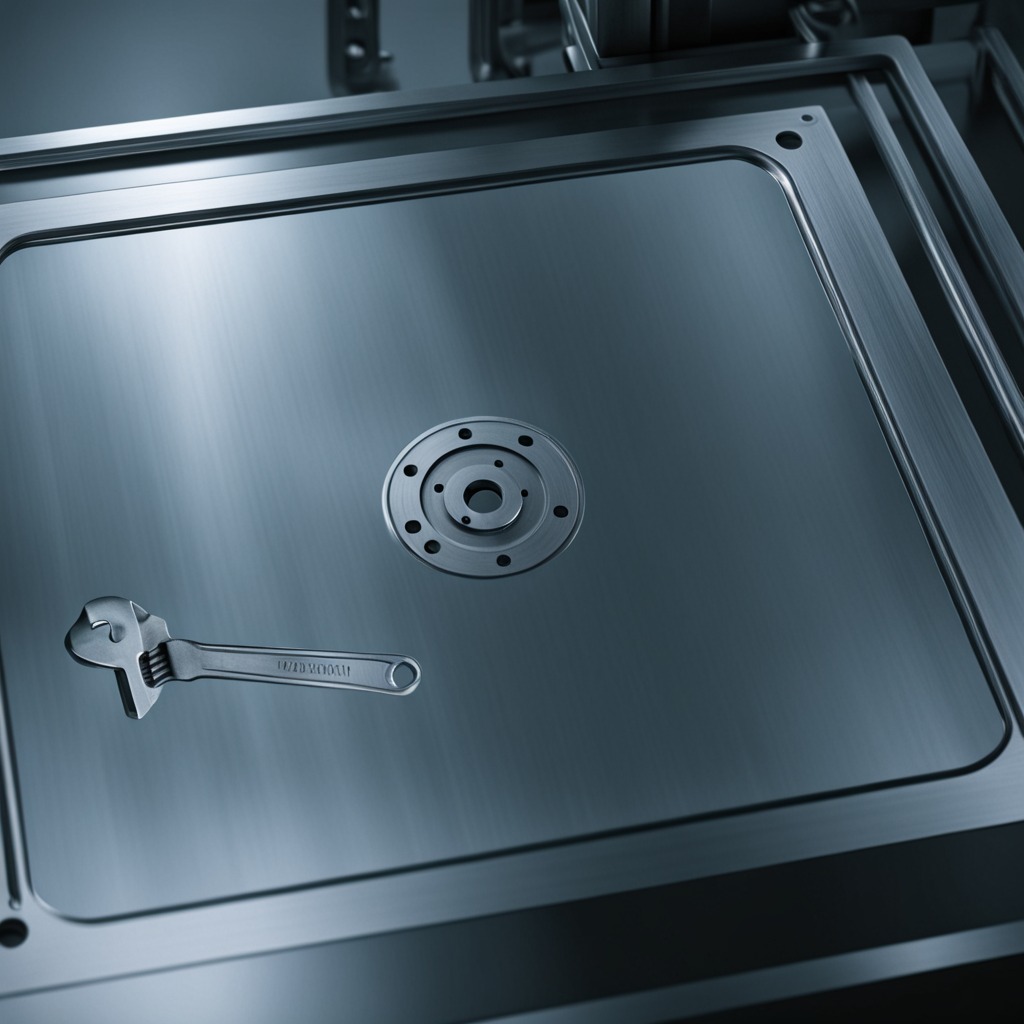
A wrench is lying on a metal table in a machine shop under fluorescent lights.